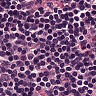
Metastatic tissue present: no